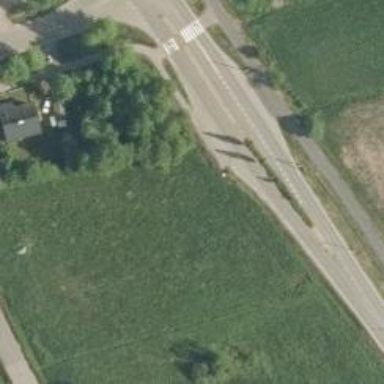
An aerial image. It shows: Cycleway.